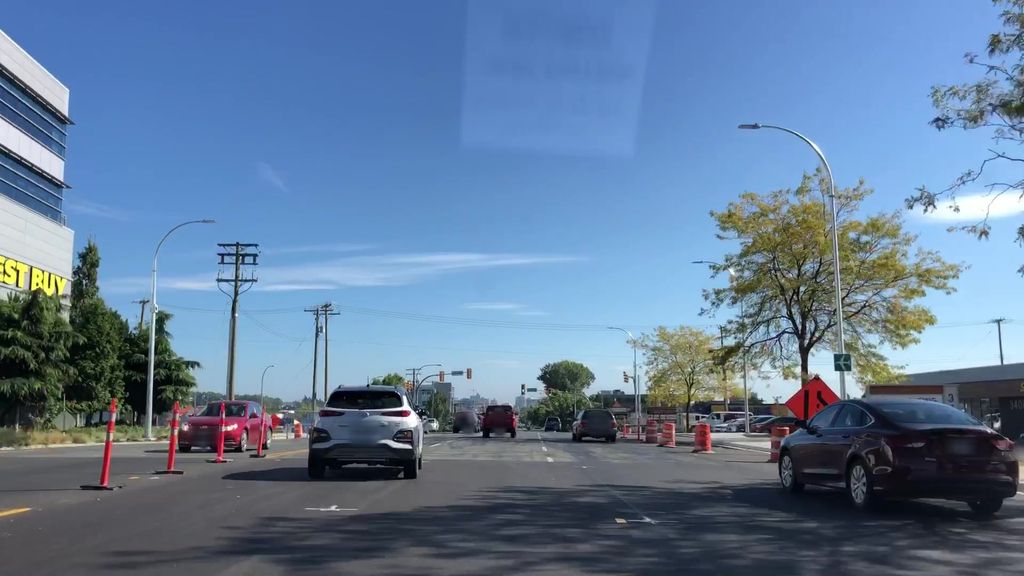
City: victoria